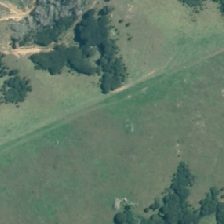
Land cover: low_producing_grassland